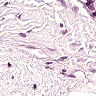
Metastatic tissue present: no